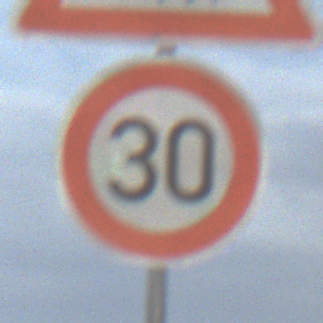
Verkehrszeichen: Geschwindigkeit30
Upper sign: ReiterRechts
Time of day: Night
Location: Outdoor (Nature)
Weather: Overcast
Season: NotSpecified
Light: Artificial